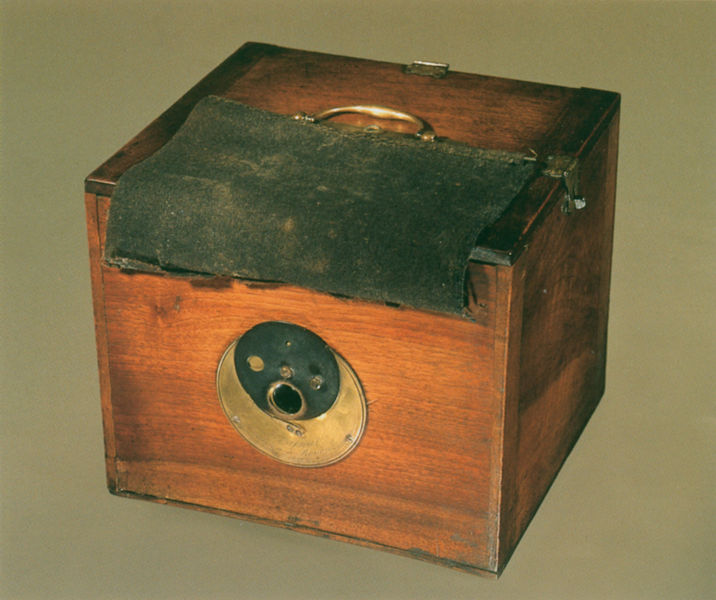
Titel: Chambre pour le daguerréotype, concue par Marc-Antoine Gaudin, fabriquée par Noel-Marie Paymal Lerebours
Künstler: Marc-Antoine Gaudin
Institution: Chalon-sur-Saone, Musée Nicéphore-Niépce/ inv. 79.55
Schlagwörter: dunkel, braun, holz, schwarz, schloss, tuch, gold, stoff, rund, henkel, foto, fotografie, kante, griff, truhe, deckel, messing, lappen, eckig, loch, plakette, kasten, ecken, öffnung, maserung, scharnier, leder, schatulle, kanten, gehäuse, behälter, gucken, verschluss, schaukasten, quadratisch, kassette, holzkasten, fotograf, kamera, dunkelkammer, camara, hoilz, camara oscura, obskura, magica laterna